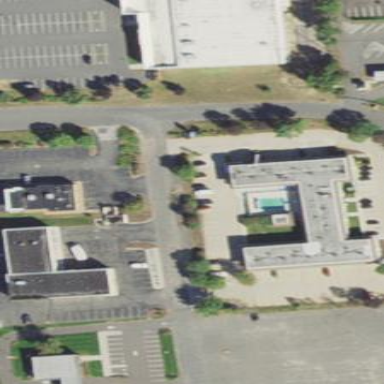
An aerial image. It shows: Building that is motel.